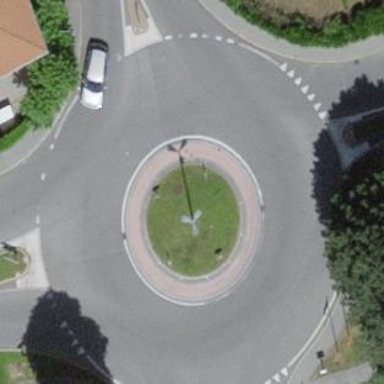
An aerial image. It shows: Secondary road with asphalt surface leading to roundabout junction.